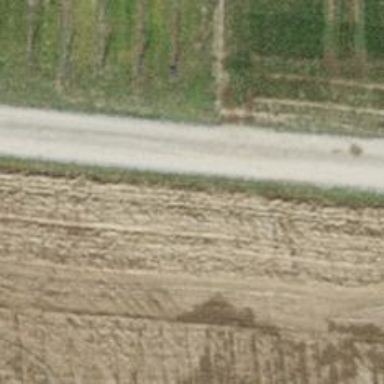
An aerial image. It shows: Track with compacted grade2 surface.